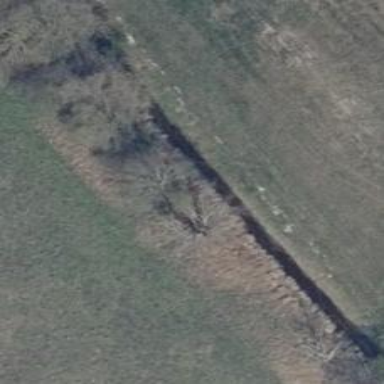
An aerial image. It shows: Row of trees in natural setting.